Question: I have created a dynamically generated timeline using php. The data generation is always the same, but for a specific set of date/times the data points do not appear on the chart.
> - 29th April 2013 - 06:00:00 -> 1st May 2013 - 06:00:00 - 29th April 2013 - 06:00:00 -> 2nd May 2013 - 06:00:00

I have created a <URL>. Below is an example of how each data point is defined.
'''
intervals: [{
from: Date.UTC(2013, 3, 29, 06, 12, 31),
to: Date.UTC(2013, 3, 29, 06, 17, 13)
}]
'''
I cannot see what is incorrect in the broken chart. The data format is exactly the same in both, yet the second chart's data points do not appear.
Any help would be appreciated, cheers!
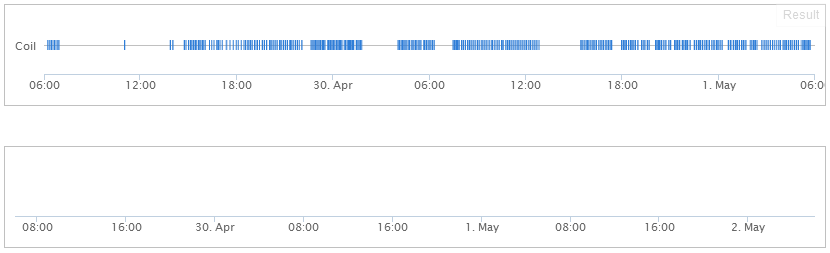
Answer: Thanks to ssarabondo and Sebastian Bochan for suggestions. The issue has now been fixed. The problem was to do with a max limit of data points.
> "When a series contains a data array that is longer than this, only one dimensional arrays of numbers, or two dimensional arrays with x and y values are allowed. Also, only the first point is tested, and the rest are assumed to be the same format. This saves expensive data checking and indexing in long series. Defaults to 1000."<URL>
Since my data sets are not going to be larger than 10,000 I changed the "turboThreshold".
'''
turboThreshold:10000;
'''
I dont think this is advisable when working with much larger data sets though.
<URL>
And thanks to all who offered some help.